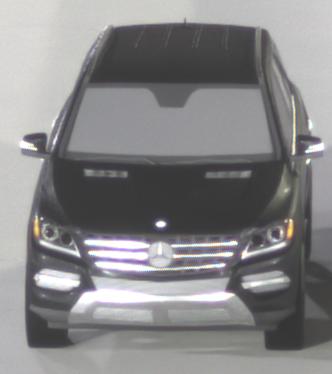
Make: Mercedes-Benz
Model: ML 350
Detailed model: M-Class (166)
Model produced from: 2011/11
Model produced until: 2014/10
Doors: 5
Color: black
Road condition: dry road
Daytime: night
Contrast: high contrast